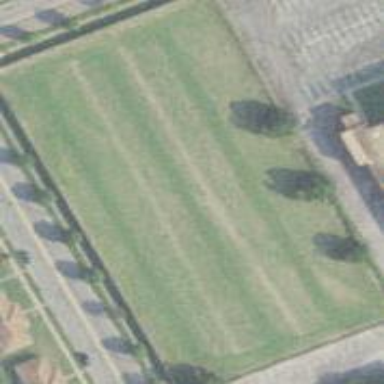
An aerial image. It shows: Grassy pitch for various sports activities.